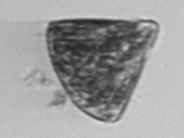
Label: Licmophora